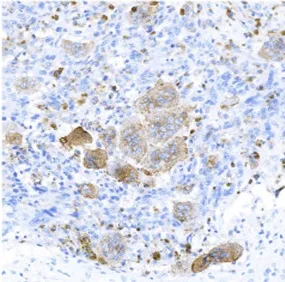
CD68(OGC+) (x100).
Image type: pathology (immunostaining)